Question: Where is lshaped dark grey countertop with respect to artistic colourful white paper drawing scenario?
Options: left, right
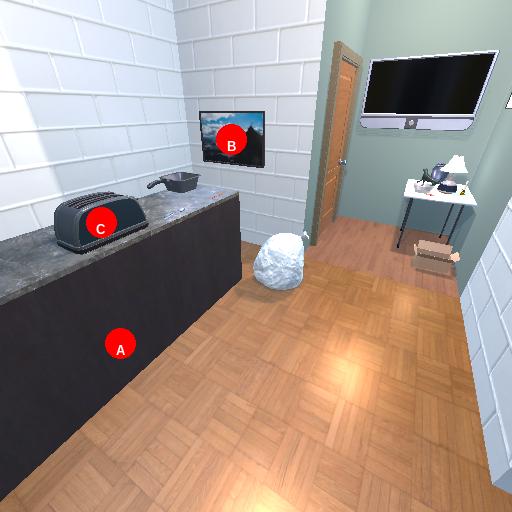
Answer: left